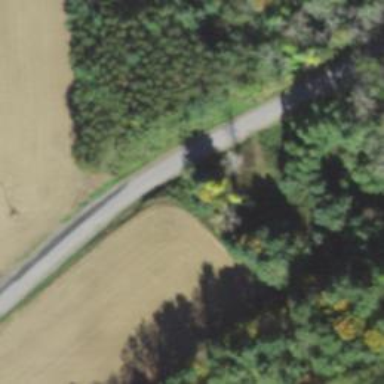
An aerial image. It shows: Unclassified road with asphalt surface.